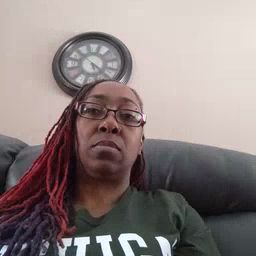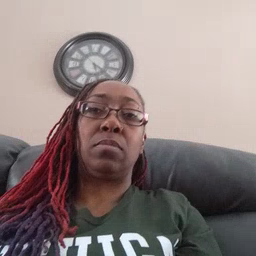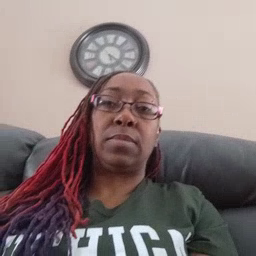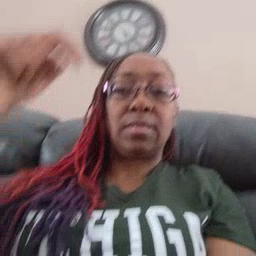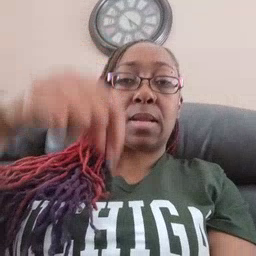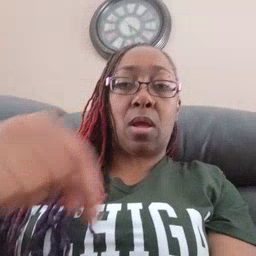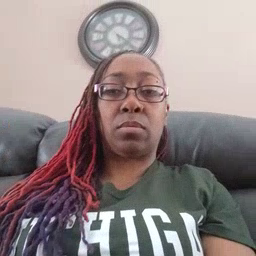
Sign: down